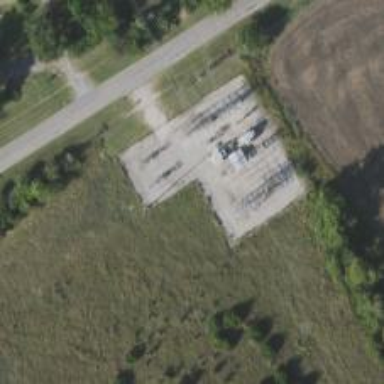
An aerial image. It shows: Power substation.